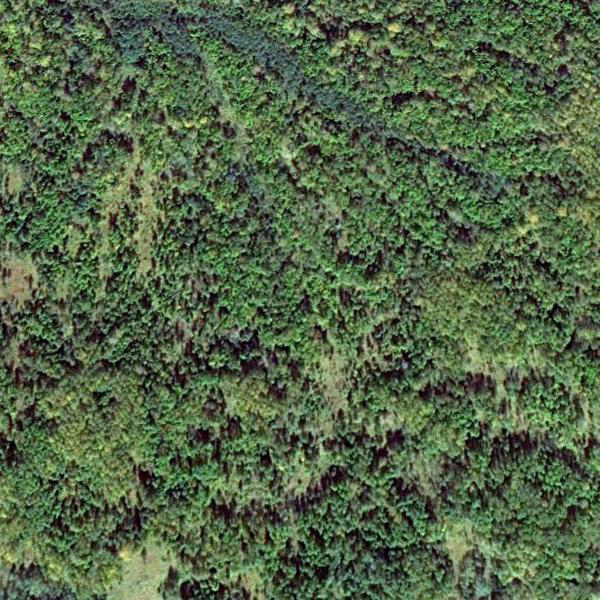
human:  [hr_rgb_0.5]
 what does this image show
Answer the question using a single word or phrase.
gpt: forest